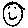
Label: smiley face